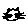
Label: cat